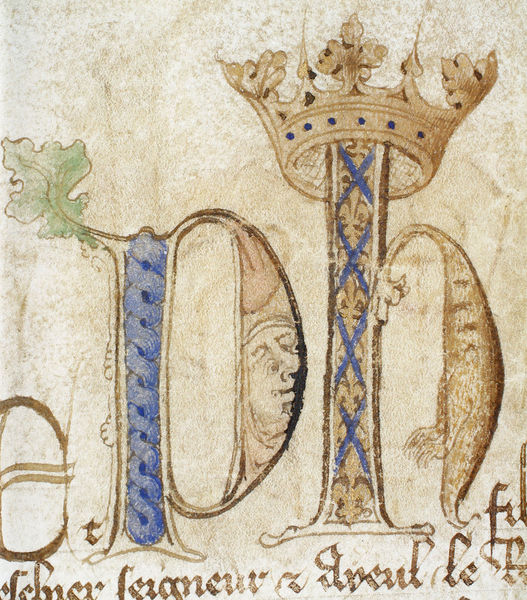
Titel: Eine alte Abmachung zwischen Karl V. und seinem Onkel Philippe über die Erbschaft über das Vorrecht von Orléans (Zweites Exemplar)
Institution: Paris, Archives nationales
Schlagwörter: blau, feder, mann, gelb, grün, braun, bunt, nase, zeichnung, tier, malerei, muster, ornament, gesicht, blatt, krone, schrift, wasserfarbe, könig, zopf, detail, verzierung, name, tusche, buch, monogramm, text, buchstabe, buchstaben, initiale, tinte, schnörkel, fuchs, eiche, eichenblatt, handschrift, lasur, latein, buchmalerei, vergrösserung, majuskel, codex, bekrönt, dachs, gekrönt, x, a, h, p, ih, ph, matrikel